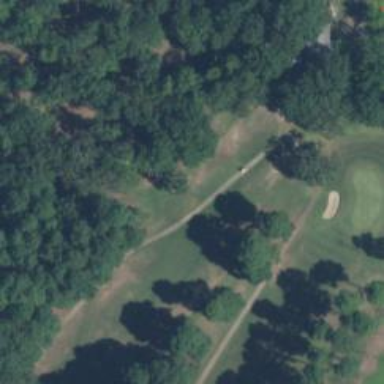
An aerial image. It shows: Golf cartpath that is also road path.